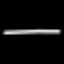
Label: line